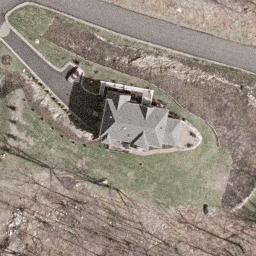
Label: sparseresidential